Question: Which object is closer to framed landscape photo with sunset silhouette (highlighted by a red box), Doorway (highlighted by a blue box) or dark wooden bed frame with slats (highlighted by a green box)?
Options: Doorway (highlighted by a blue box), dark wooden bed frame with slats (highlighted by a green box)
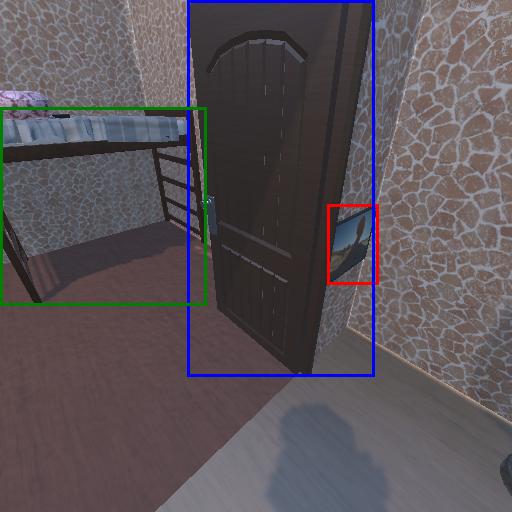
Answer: Doorway (highlighted by a blue box)